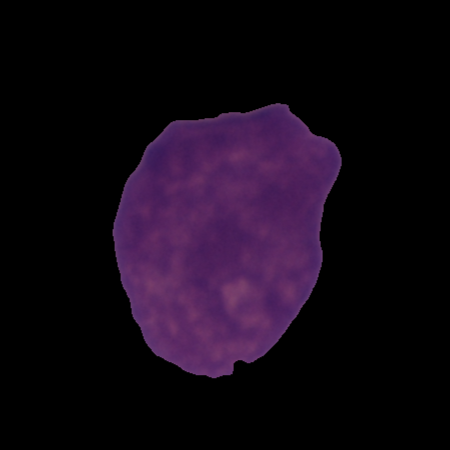
Label: cancer